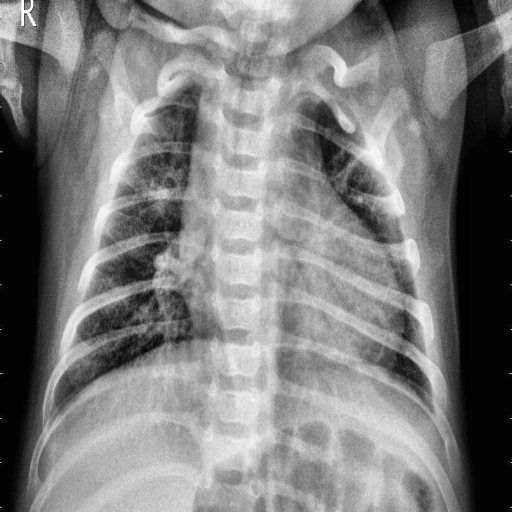
Finding: PNEUMONIA